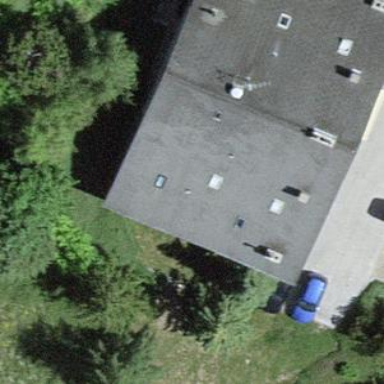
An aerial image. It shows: Residential building.